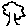
Label: tree